Field crop: maize
Growth stage: 2
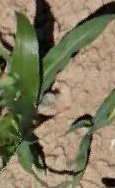
Species: maize